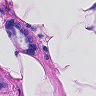
Metastatic tissue present: yes